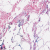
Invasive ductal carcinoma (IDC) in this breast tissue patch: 0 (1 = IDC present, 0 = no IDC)